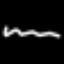
Label: squiggle